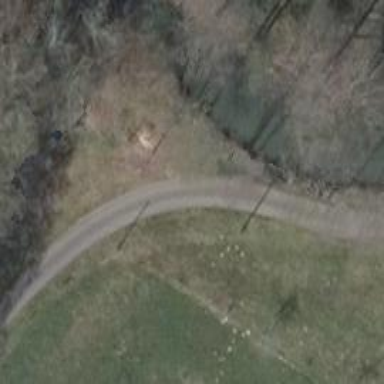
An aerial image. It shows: Residential driveway that also serves as bicycle road.